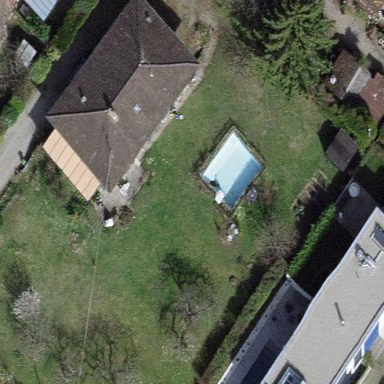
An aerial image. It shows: Garden surrounded by fence.